Interaction volume radius: 5 \u00c5
Interaction volume height: 25 \u00c5
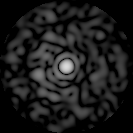
Disorder parameter: 0.8433